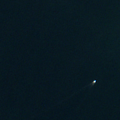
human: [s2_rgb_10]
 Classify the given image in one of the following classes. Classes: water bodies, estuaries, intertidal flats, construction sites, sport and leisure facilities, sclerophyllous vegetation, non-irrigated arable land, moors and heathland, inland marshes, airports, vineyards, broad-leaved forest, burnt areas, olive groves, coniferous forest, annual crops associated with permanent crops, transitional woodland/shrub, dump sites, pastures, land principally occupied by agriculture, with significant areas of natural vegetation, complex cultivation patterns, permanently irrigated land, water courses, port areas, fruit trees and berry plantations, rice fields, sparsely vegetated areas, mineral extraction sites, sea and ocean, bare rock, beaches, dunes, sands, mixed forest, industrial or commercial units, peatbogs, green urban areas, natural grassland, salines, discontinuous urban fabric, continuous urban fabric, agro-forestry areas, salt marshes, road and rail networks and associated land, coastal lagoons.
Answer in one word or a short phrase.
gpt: sea and ocean